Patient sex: M
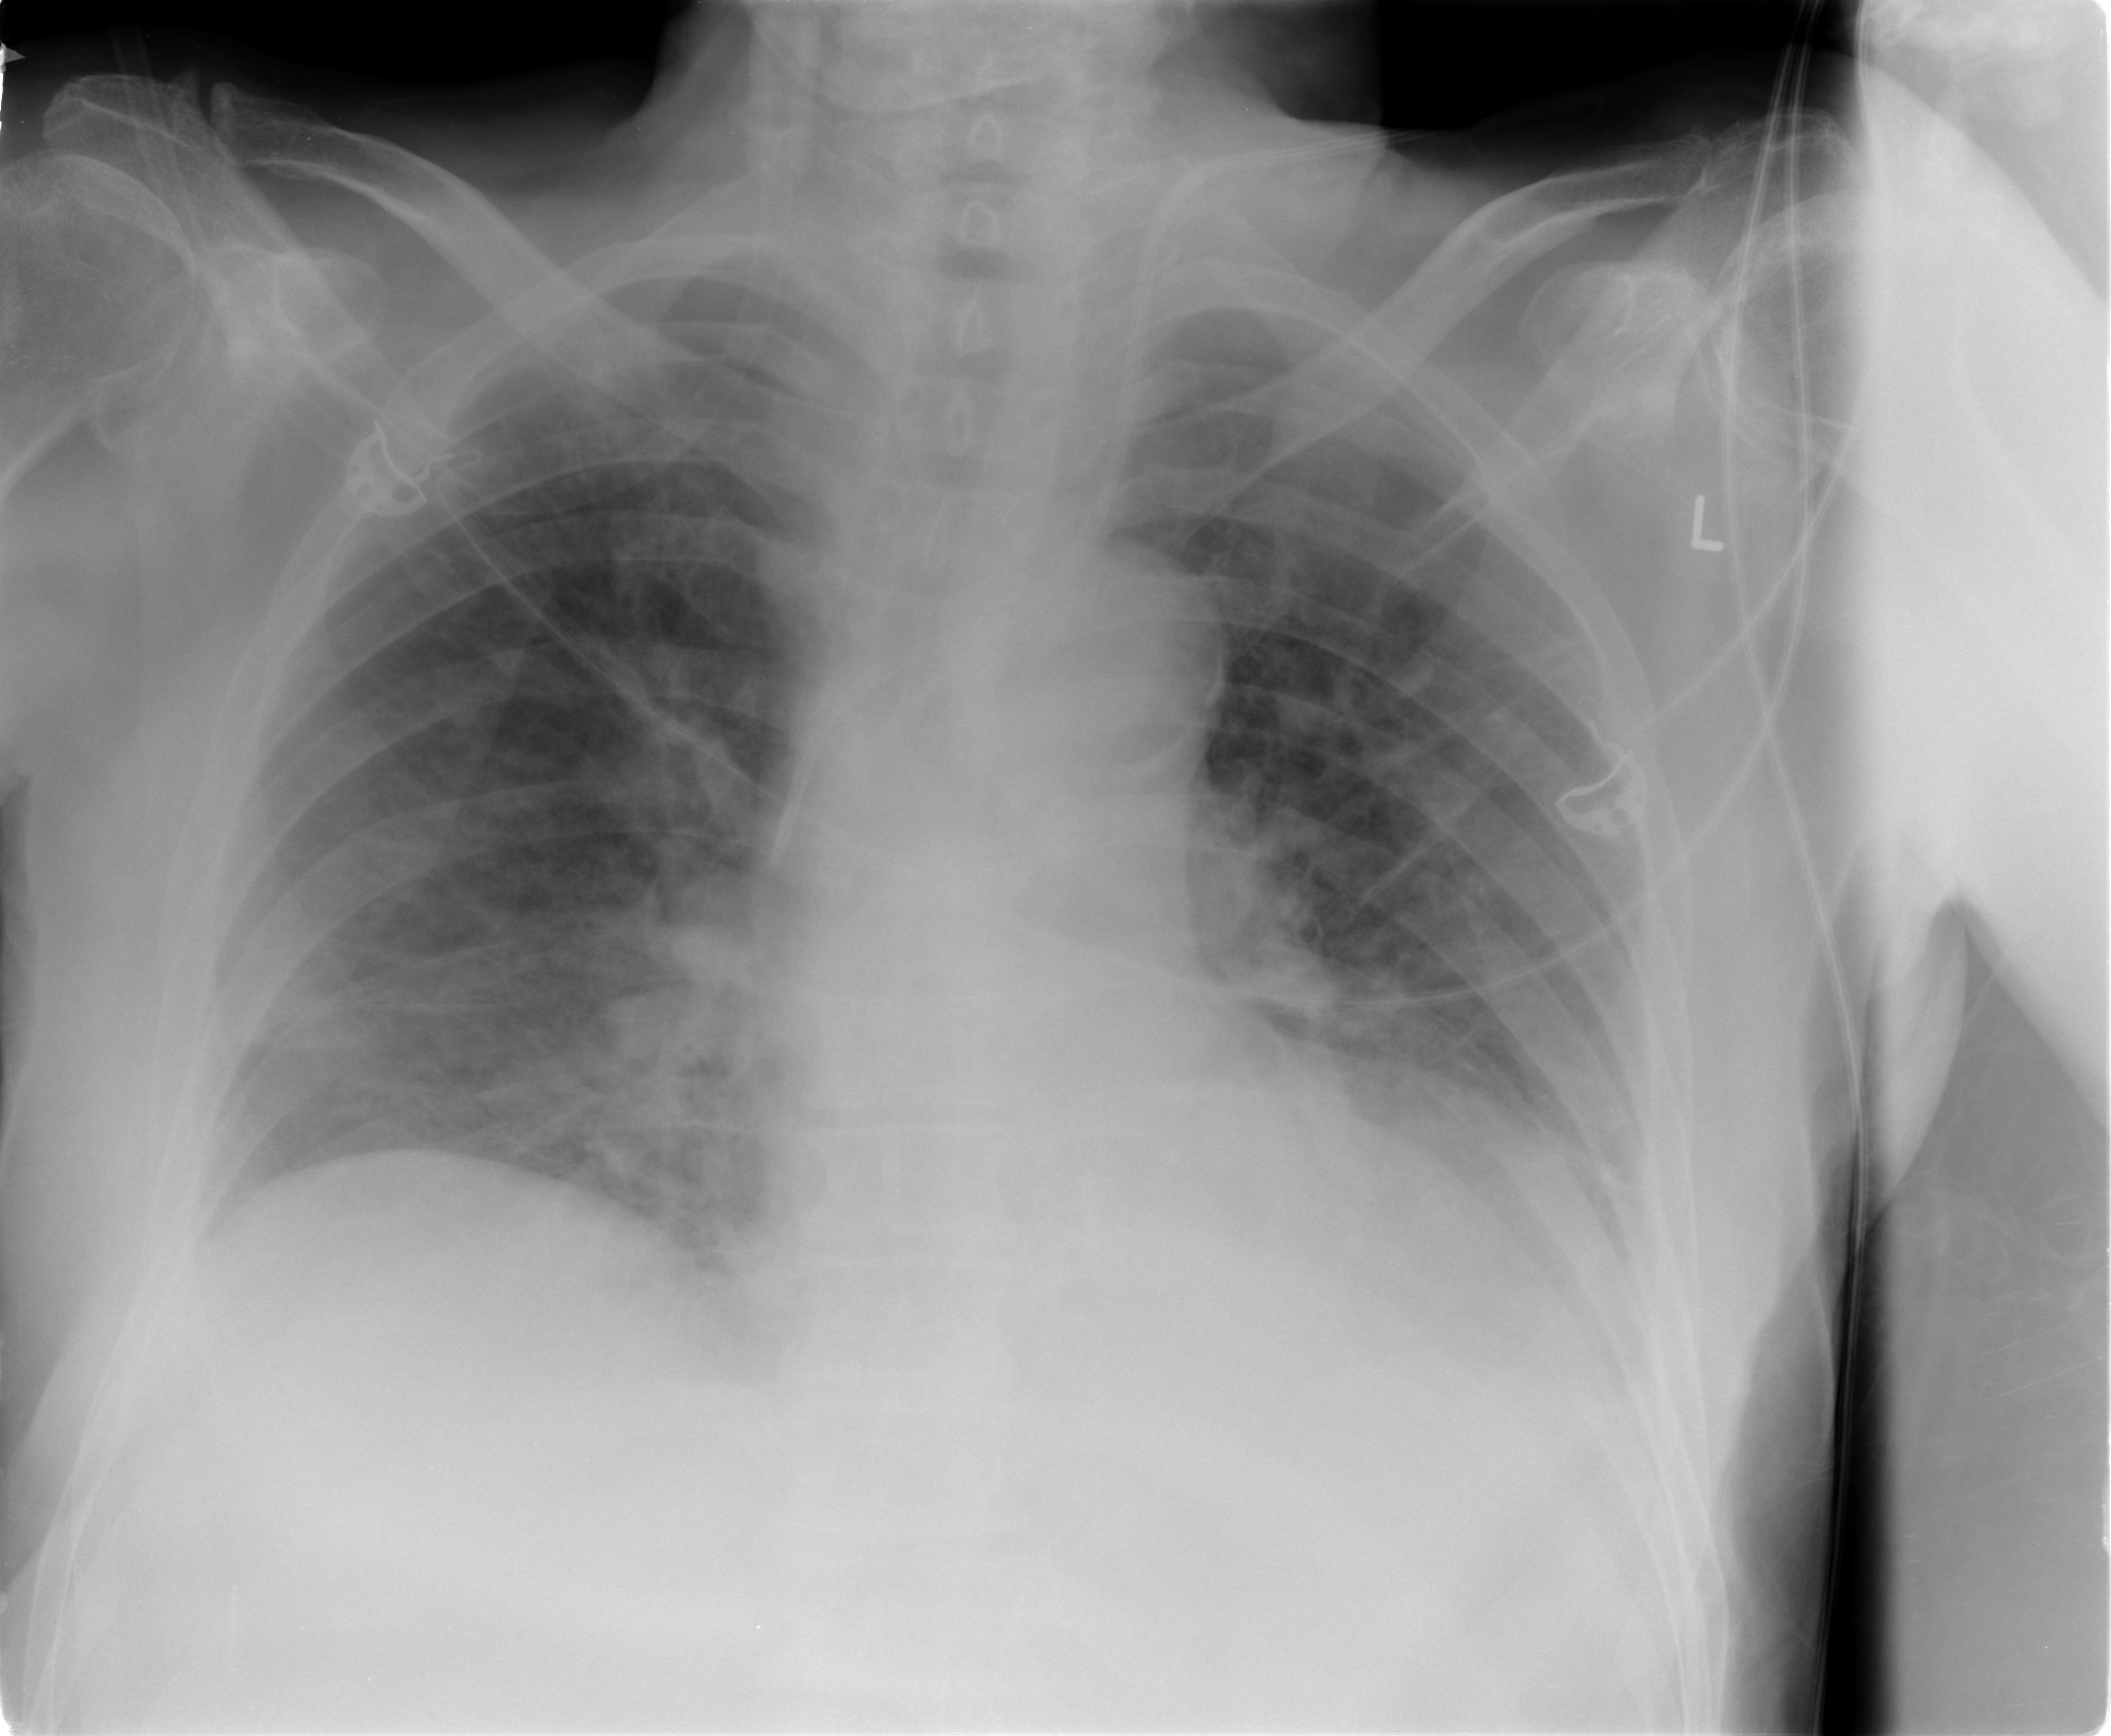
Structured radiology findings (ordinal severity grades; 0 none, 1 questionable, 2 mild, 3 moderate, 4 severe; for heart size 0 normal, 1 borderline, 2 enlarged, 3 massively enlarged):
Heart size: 2
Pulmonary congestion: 2
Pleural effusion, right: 2
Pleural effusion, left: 2
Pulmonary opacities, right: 2
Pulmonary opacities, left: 2
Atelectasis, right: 2
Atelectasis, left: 2